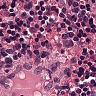
Metastatic tissue present: no